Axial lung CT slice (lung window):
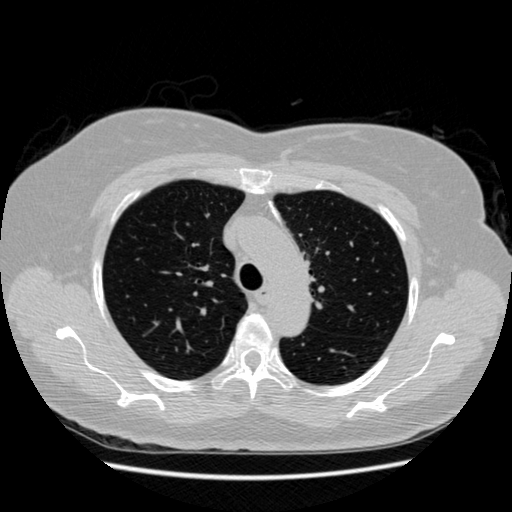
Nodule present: no